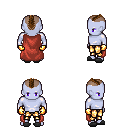
a pixel art fantasy rpg character, male body template, dark elf, purple skin, maroon cape, gold greaves, brown short mohawk hairstyle, gold gloves, gray slippers, four views (front, back, left, right), 2x2 character sprite sheet, small pixel art, hard edges, no anti-aliasing